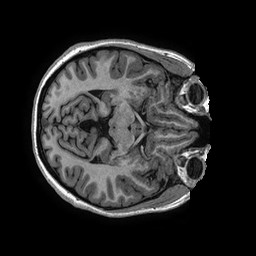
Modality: T1w
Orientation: axial
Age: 29
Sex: female
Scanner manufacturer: ge
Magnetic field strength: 3 T
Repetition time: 0.006952 s
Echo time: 0.00292 s